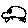
Label: car